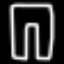
Label: pants